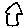
Label: house